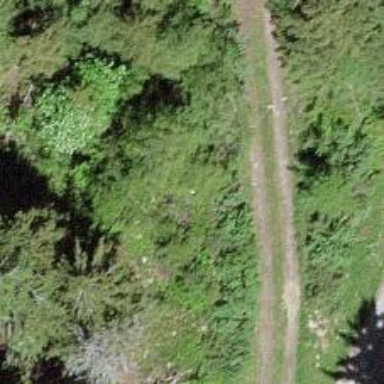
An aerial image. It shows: Track with grade5 tracktype.